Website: home-depot
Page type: account-selection
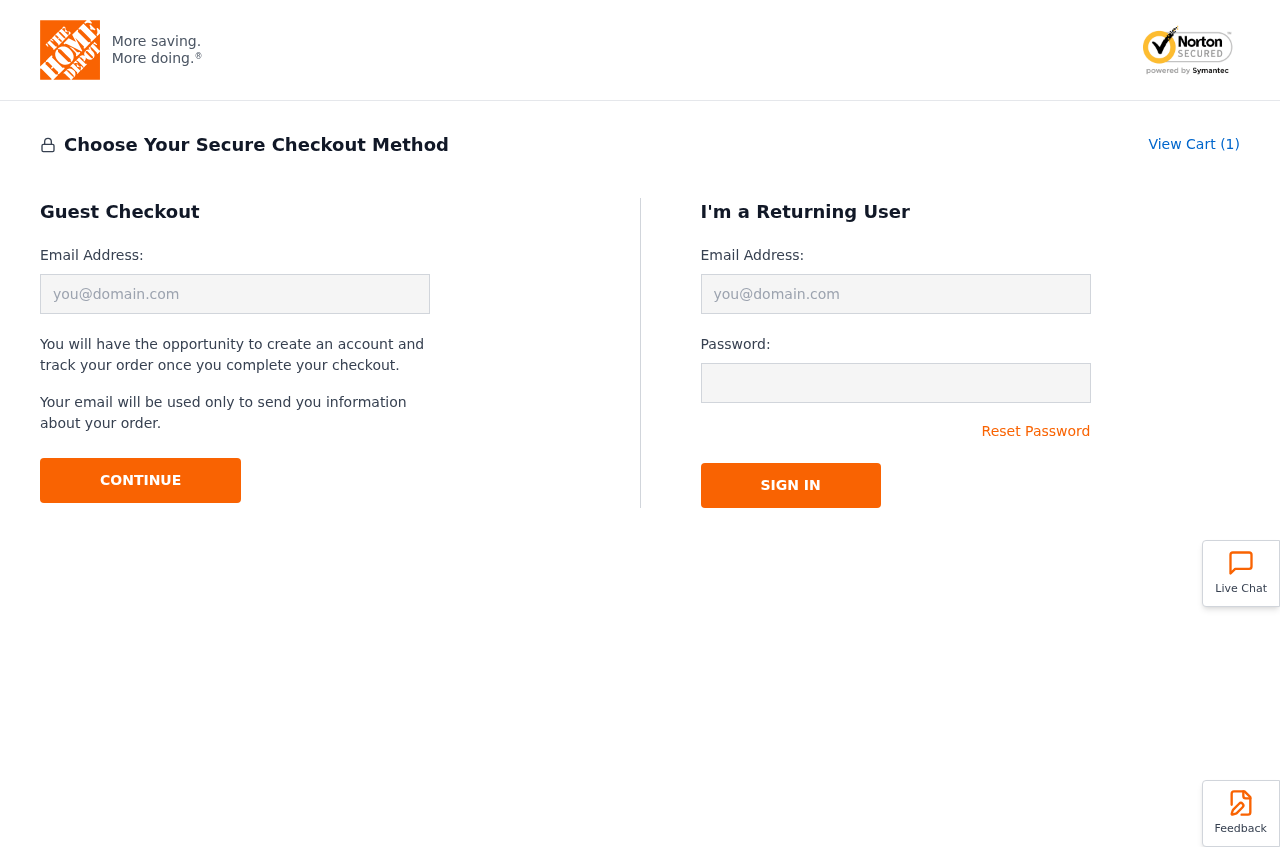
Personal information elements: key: PII_EMAIL
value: susan.morales@hotmail.com
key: PII_LOGIN_USERNAME
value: susan_morales
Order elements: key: ORDER_NUM_ITEMS
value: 1